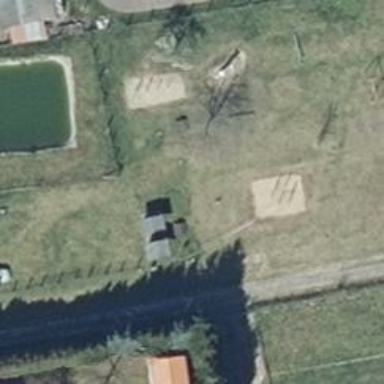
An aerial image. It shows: Playground area for leisure land.